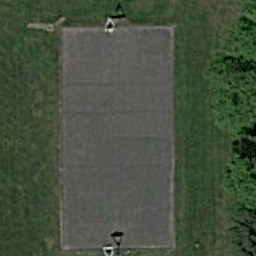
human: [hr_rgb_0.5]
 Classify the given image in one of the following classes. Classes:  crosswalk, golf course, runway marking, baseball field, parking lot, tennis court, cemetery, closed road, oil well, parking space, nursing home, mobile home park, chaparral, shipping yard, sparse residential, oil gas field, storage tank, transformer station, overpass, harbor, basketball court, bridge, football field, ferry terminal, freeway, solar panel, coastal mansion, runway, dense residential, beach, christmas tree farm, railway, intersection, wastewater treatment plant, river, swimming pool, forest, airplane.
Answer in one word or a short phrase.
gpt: basketball court